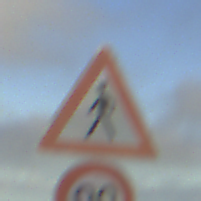
Verkehrszeichen: FussgaengerRechts
Zusatzzeichen unten: Geschwindigkeit90
Umgebung: Outdoor, Nature
Tageszeit: SunriseSunset
Wetter: PartlyCloudy
Licht: Natural
Jahreszeit: NotSpecified
Kontrast: HighContrast